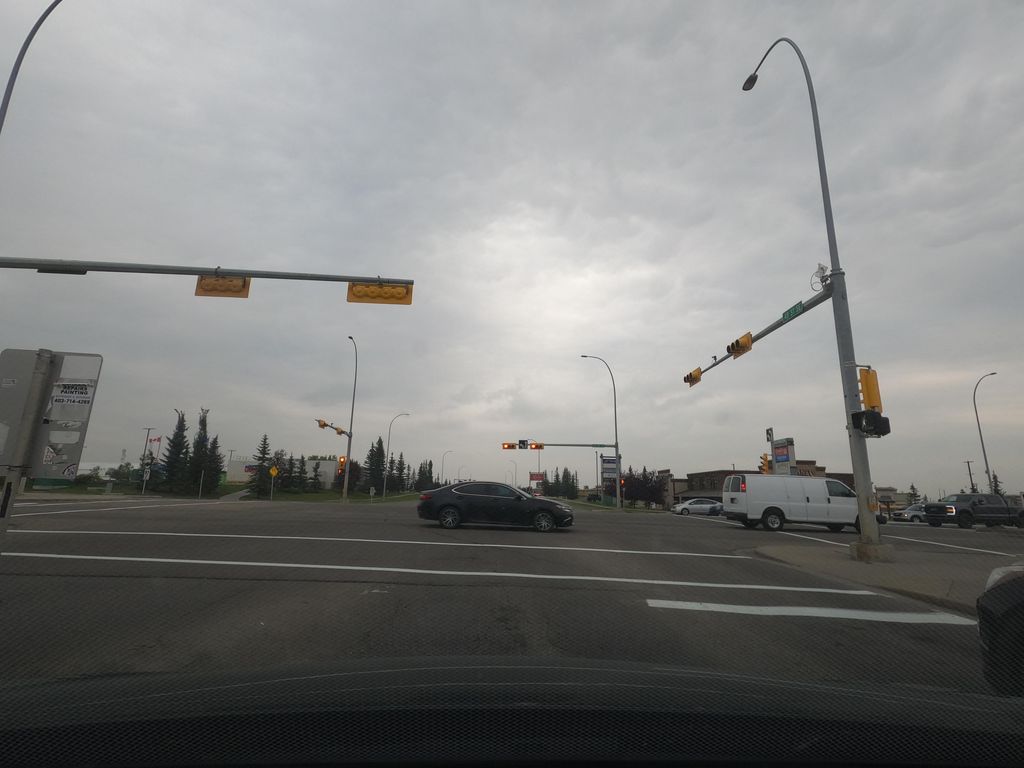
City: calgary